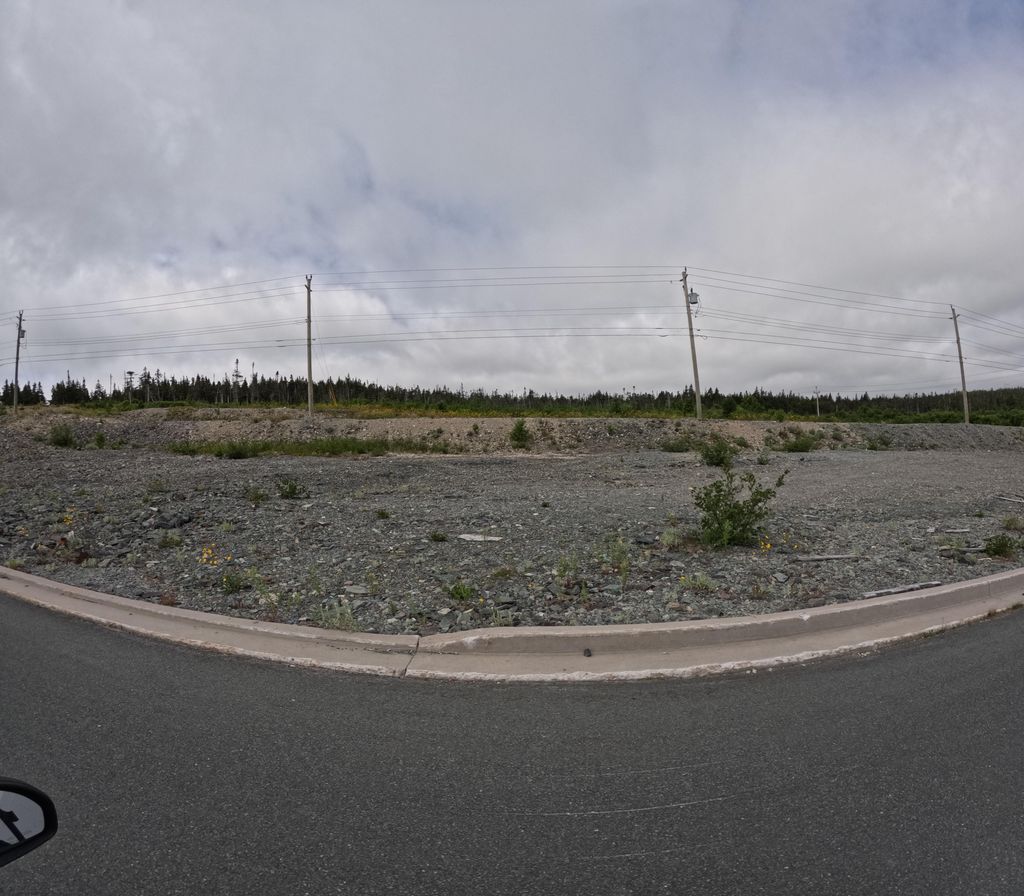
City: st_johns